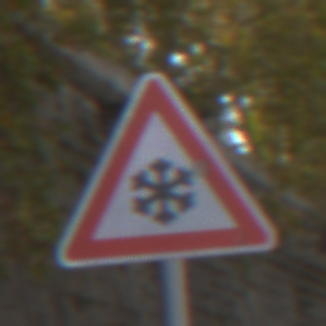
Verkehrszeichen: SchneeOderEisglaette
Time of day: MorningAfternoon
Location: Outdoor (Suburban)
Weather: PartlyCloudy
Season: NotSpecified
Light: Natural